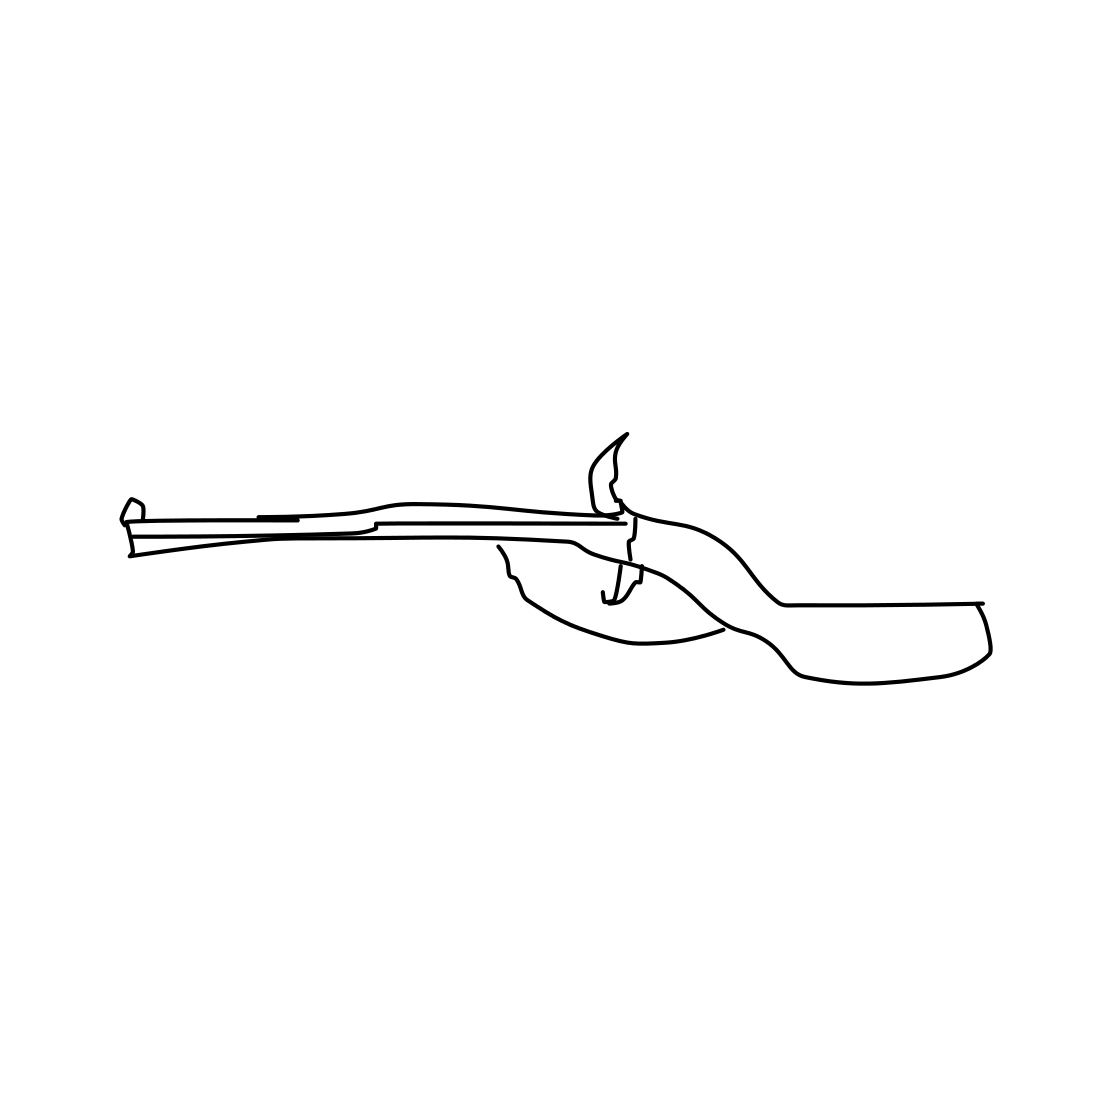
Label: rifle